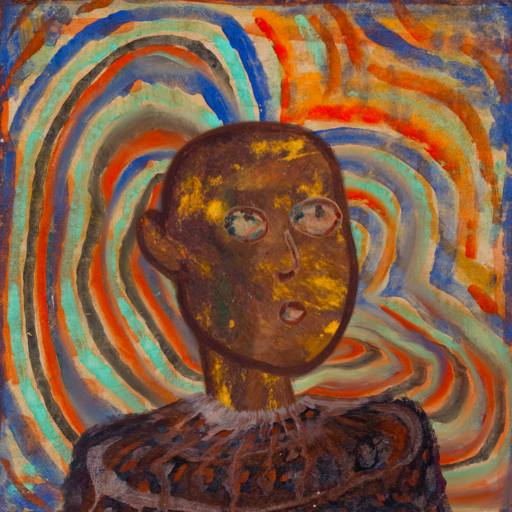
Background: Sisters, Head And Neck Side: Comrade, Face Side: Orphan, Bust: Hypocrite, Hair Side: Blank, Head Accessory: Blank, Second Necklace: Blank, Necklace: Blank, Baby: Blank